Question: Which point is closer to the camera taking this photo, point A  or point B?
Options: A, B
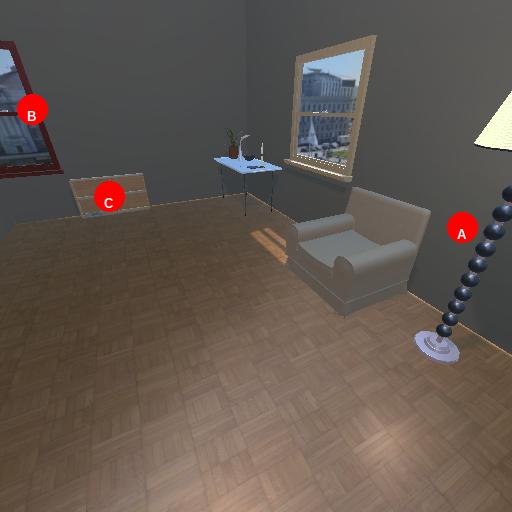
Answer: A